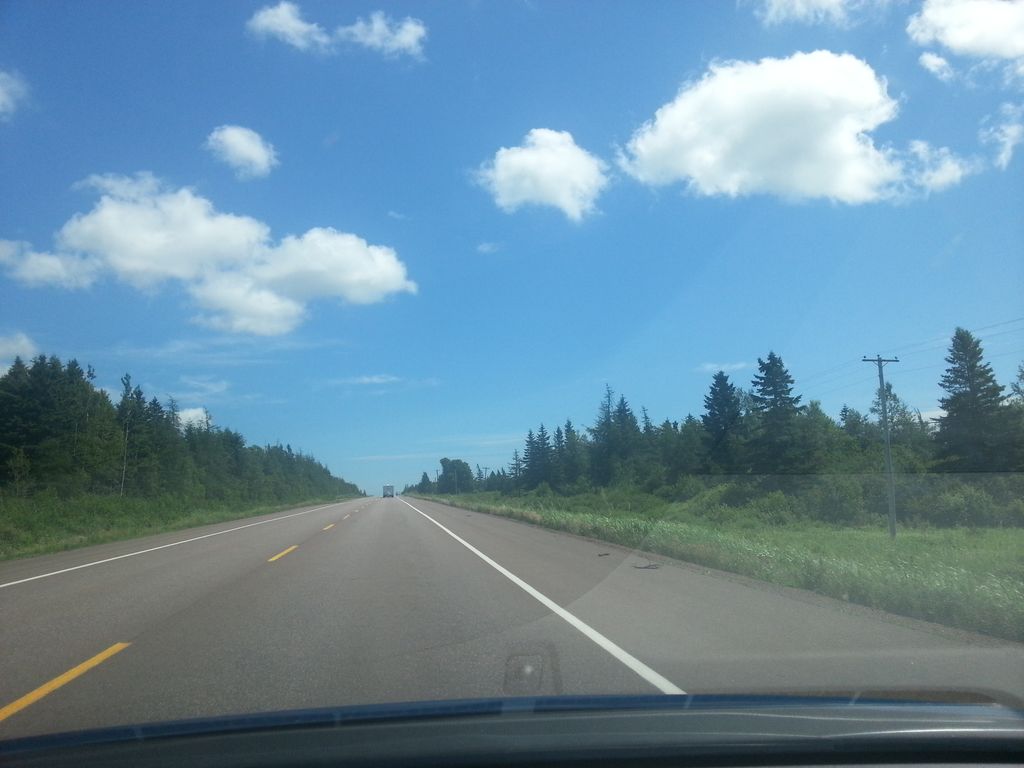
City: charlottetown